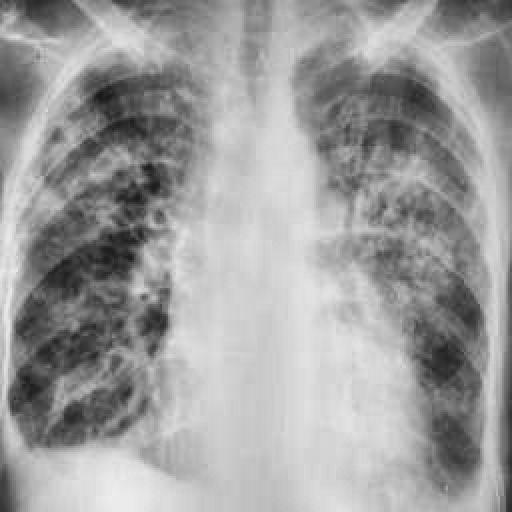
Finding: TUBERCULOSIS